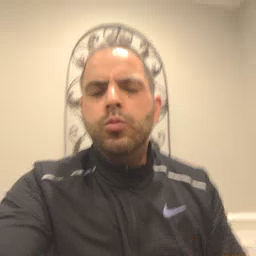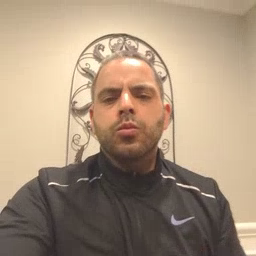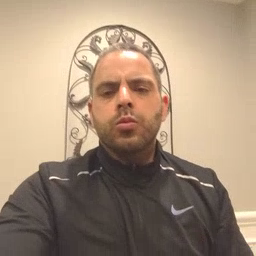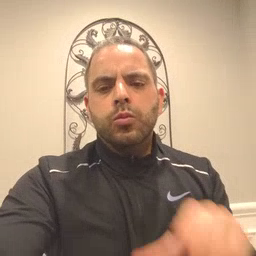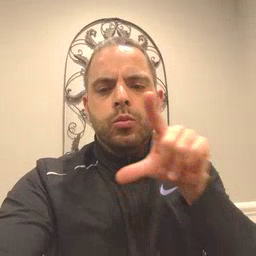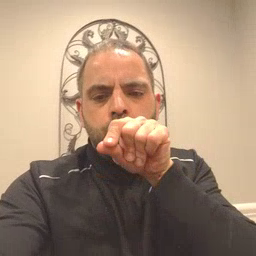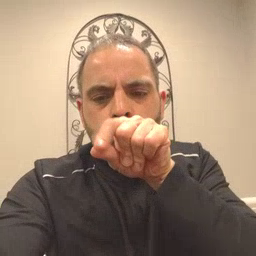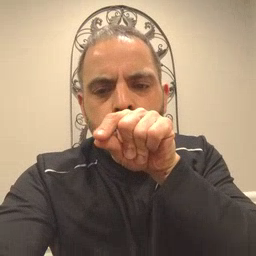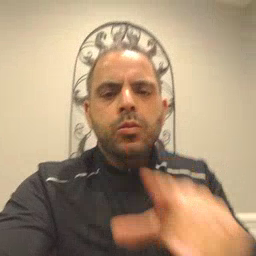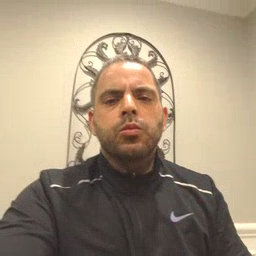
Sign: bird